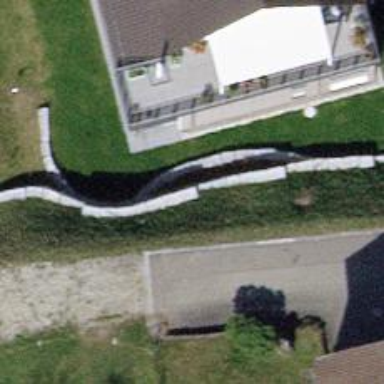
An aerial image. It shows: Retaining wall.